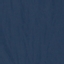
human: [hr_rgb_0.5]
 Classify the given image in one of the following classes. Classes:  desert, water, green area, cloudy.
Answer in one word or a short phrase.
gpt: water